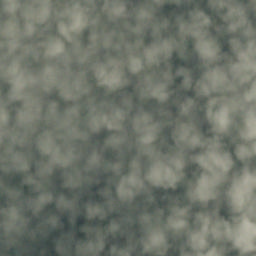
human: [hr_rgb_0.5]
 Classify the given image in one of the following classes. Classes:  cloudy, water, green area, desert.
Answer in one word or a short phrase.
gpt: cloudy